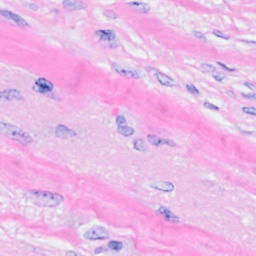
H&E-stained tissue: Breast